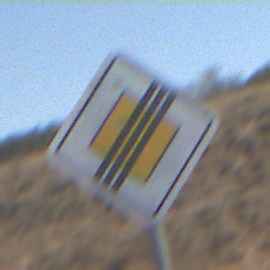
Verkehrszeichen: EndeVorfahrtsstrasse
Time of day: Midday
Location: Outdoor (RoadRail)
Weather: Clear
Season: Summer
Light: Natural